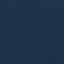
Label: SeaLake